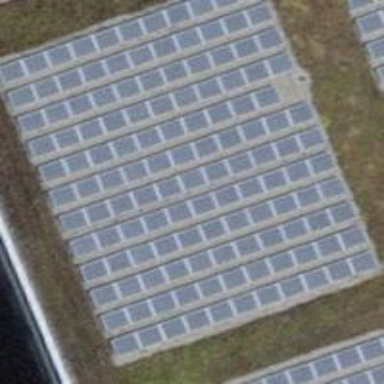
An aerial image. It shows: Solar power generator with photovoltaic panels.